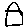
Label: house